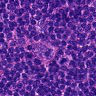
Metastatic tissue present: no